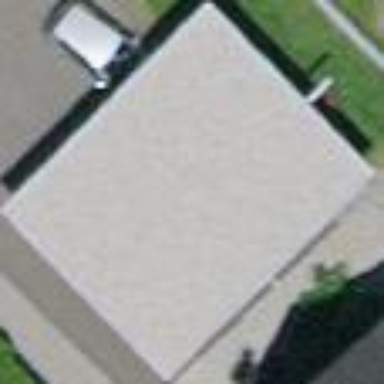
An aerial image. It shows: View of roof of building.